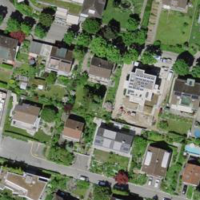
EUNIS habitat code: 54
Species observed at this site:
Linaria vulgaris
Asplenium scolopendrium